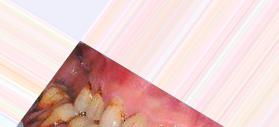
Condition: Tooth Discoloration